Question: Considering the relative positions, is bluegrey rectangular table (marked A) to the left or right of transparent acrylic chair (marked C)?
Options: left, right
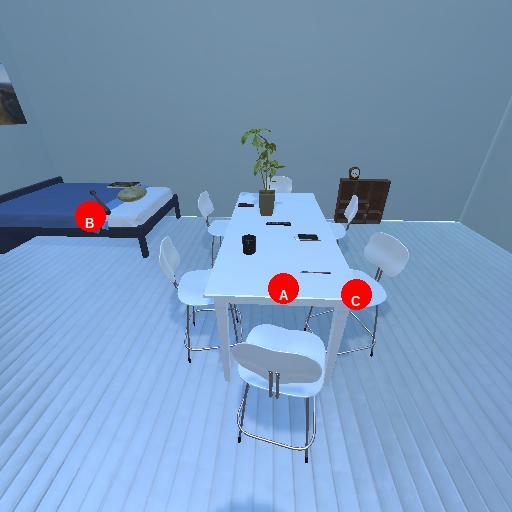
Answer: left